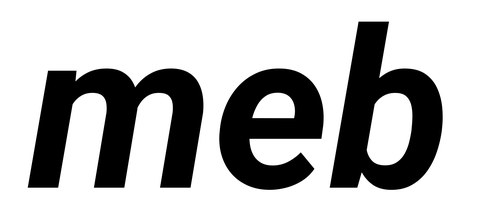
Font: Roboto-Italic_Bold_Italic